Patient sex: M
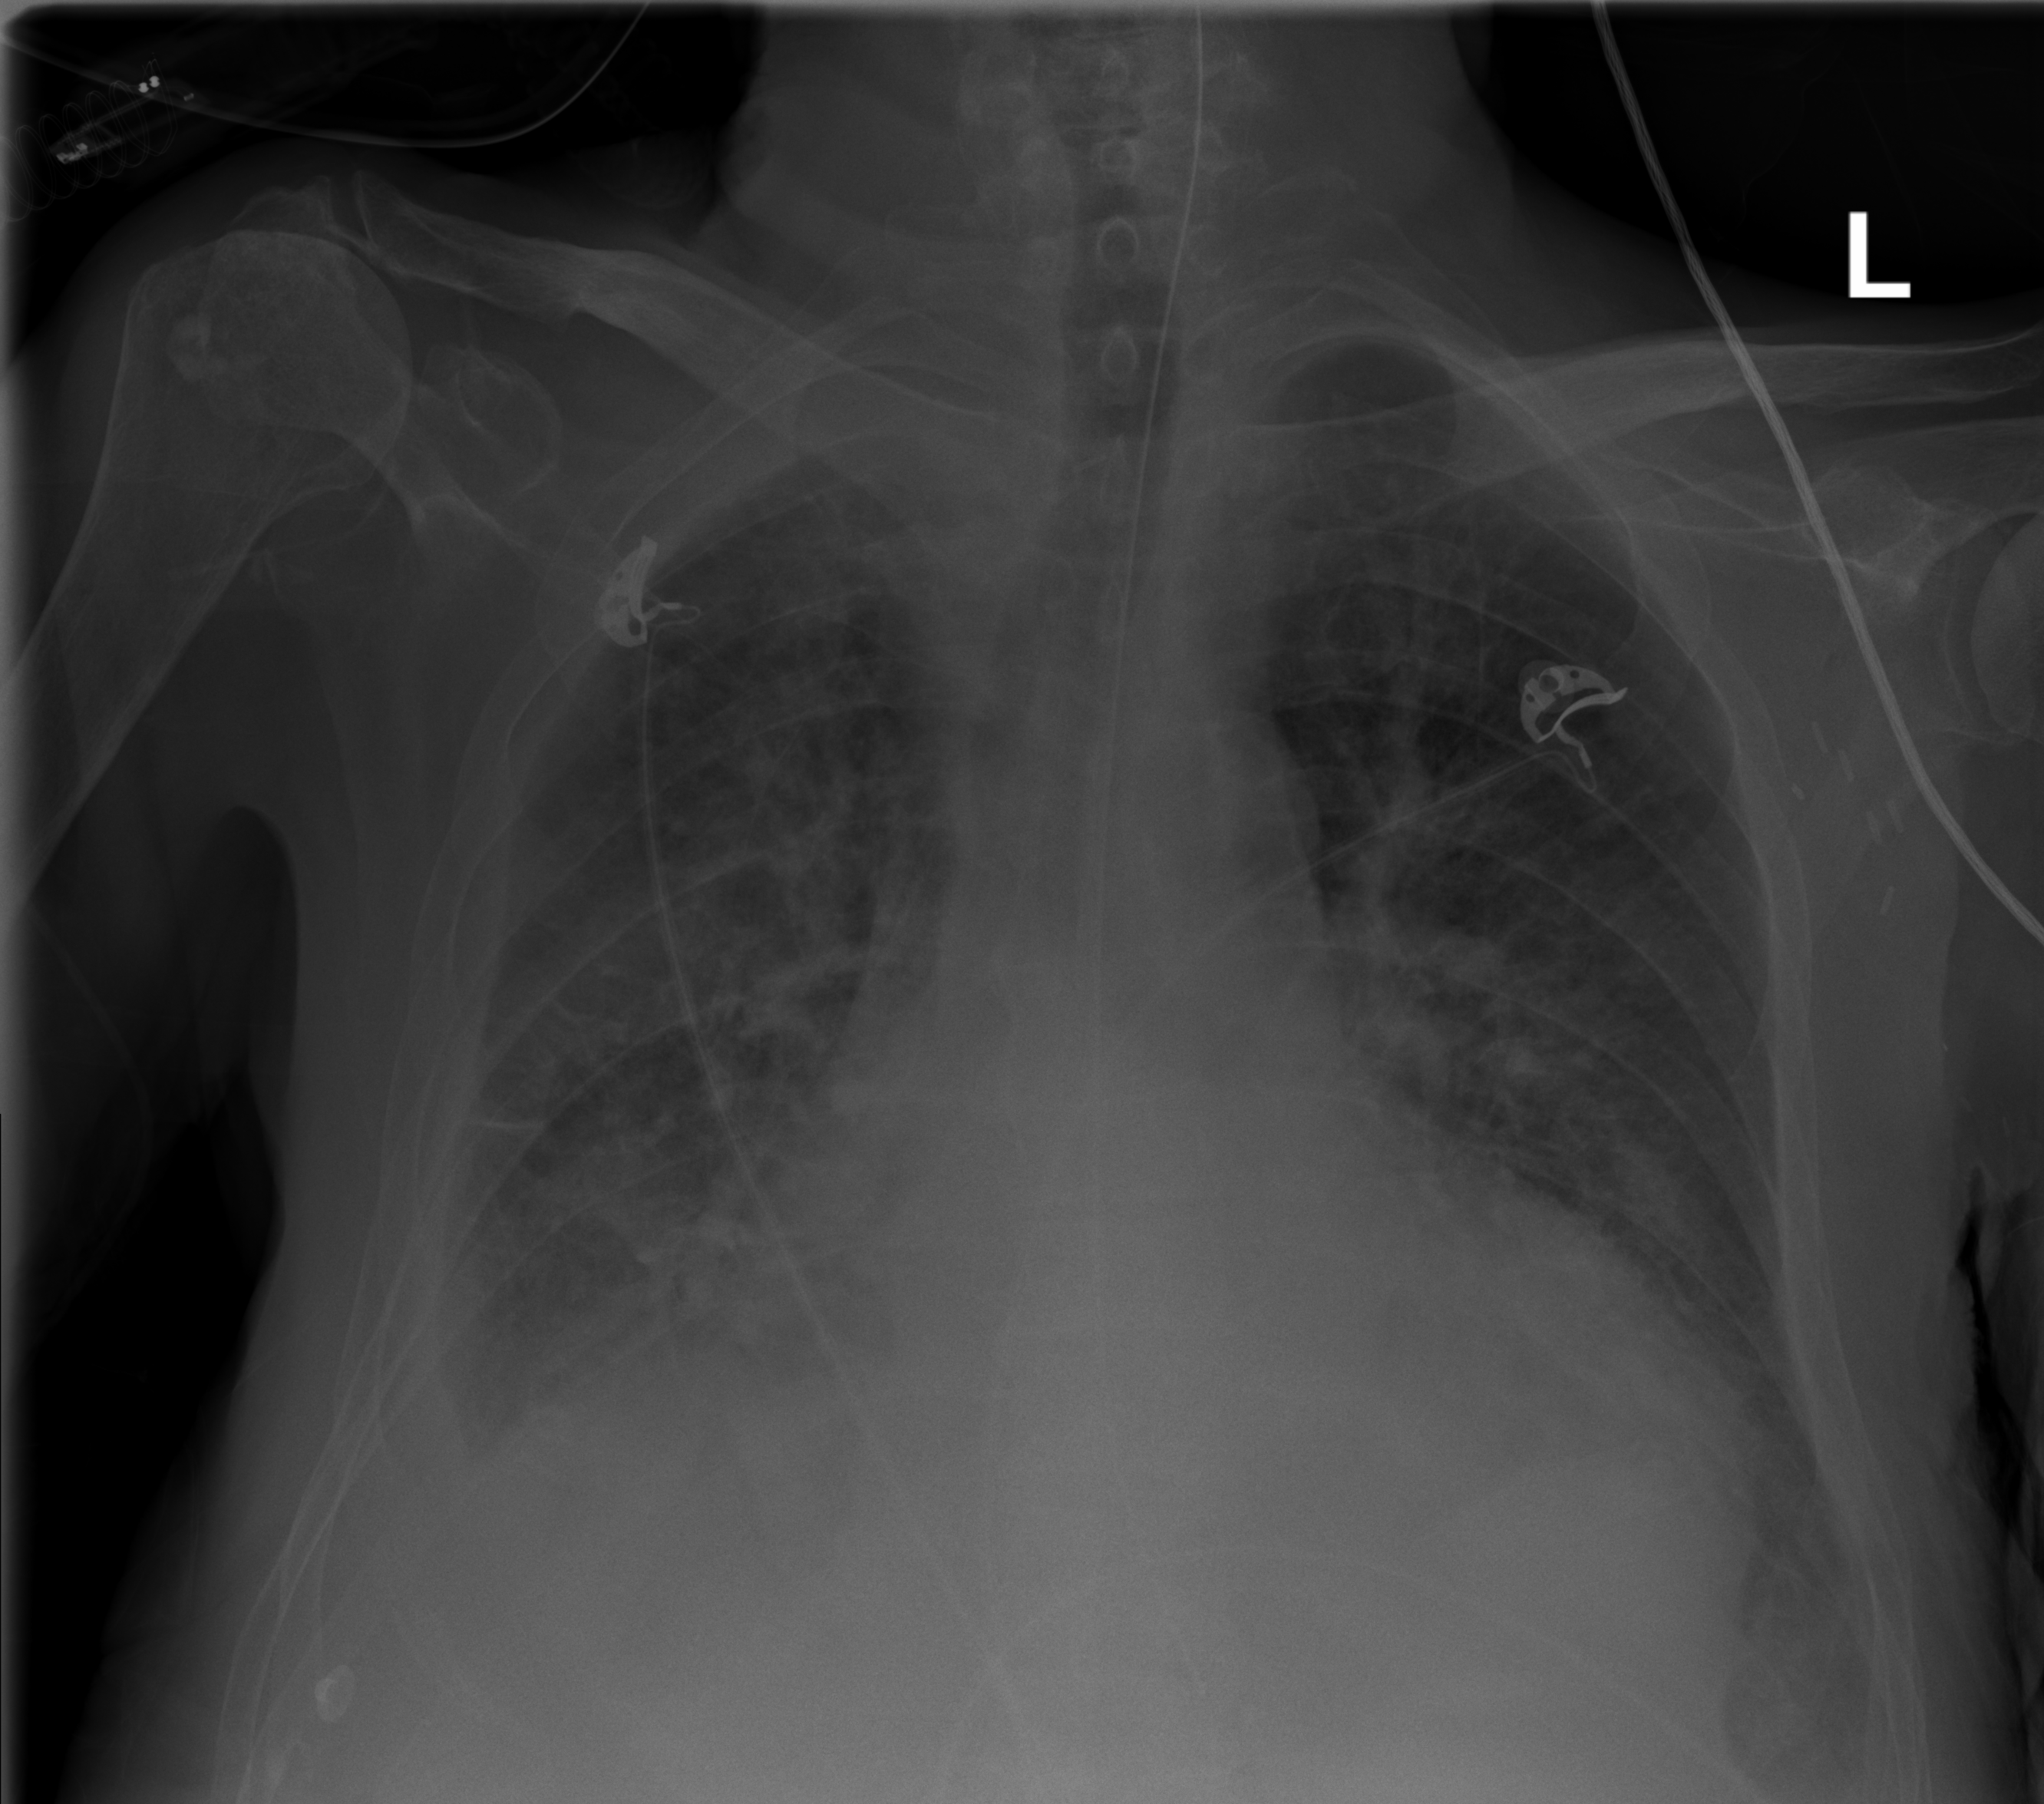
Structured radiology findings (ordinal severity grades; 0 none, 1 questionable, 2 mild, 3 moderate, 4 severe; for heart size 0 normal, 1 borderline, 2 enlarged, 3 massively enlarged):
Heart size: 2
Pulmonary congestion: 2
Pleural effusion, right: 3
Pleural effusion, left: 2
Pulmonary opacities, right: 3
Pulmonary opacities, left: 1
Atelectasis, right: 3
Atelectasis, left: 3